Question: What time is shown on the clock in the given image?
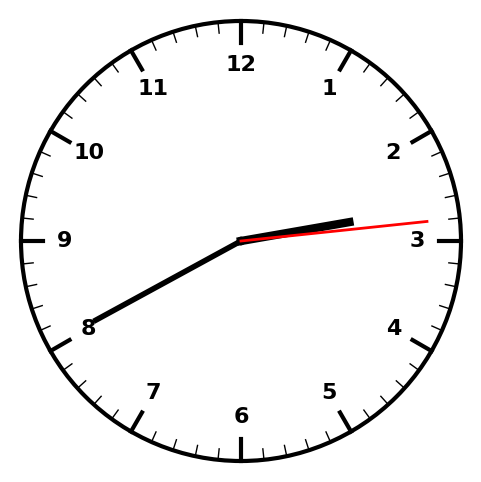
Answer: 02:40:14